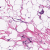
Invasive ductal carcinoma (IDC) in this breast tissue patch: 0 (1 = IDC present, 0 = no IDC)